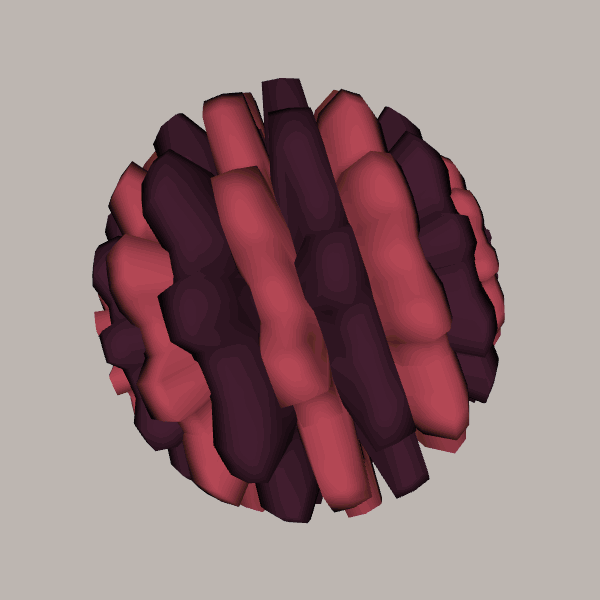
Background: light